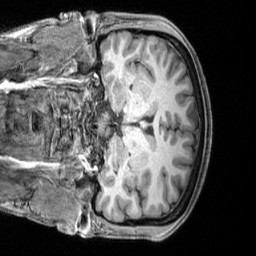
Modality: T1w
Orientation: coronal
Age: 31
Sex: female
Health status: healthy
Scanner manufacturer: siemens
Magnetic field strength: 3 T
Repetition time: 2.4 s
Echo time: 0.00222 s